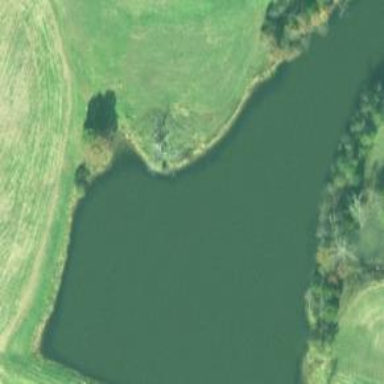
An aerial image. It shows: Reservoir.